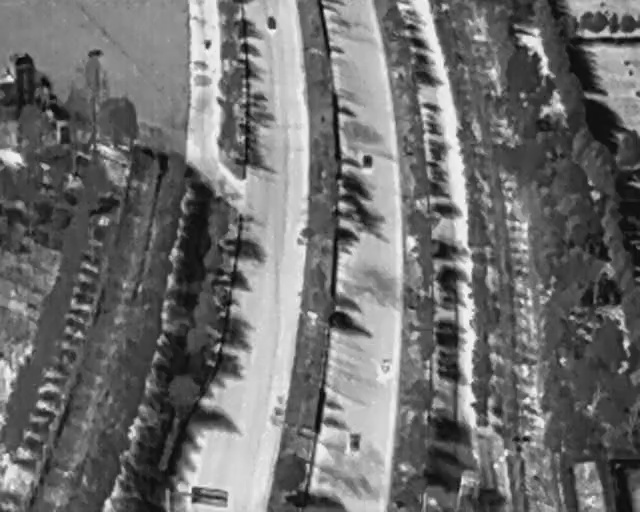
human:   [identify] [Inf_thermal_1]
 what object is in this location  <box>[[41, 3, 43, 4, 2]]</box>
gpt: <ref>1 small car at the top</ref>

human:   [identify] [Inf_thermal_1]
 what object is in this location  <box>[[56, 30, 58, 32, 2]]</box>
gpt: <ref>1 small car at the center</ref>